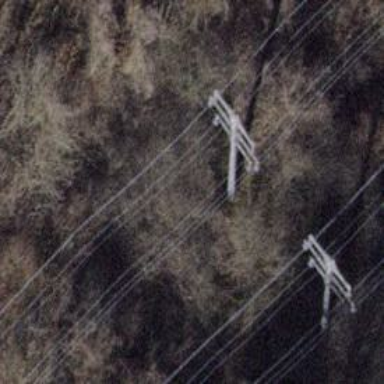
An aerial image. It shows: Power line is depicted.